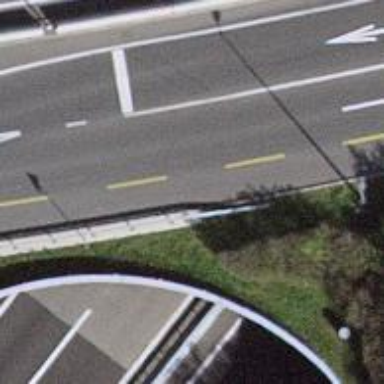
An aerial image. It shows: Road with traffic signals.